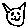
Label: cat